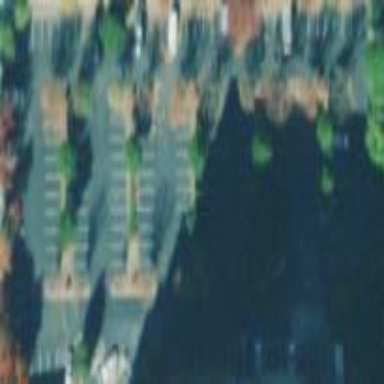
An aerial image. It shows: Parking area with asphalt surface.